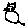
Label: cat